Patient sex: F
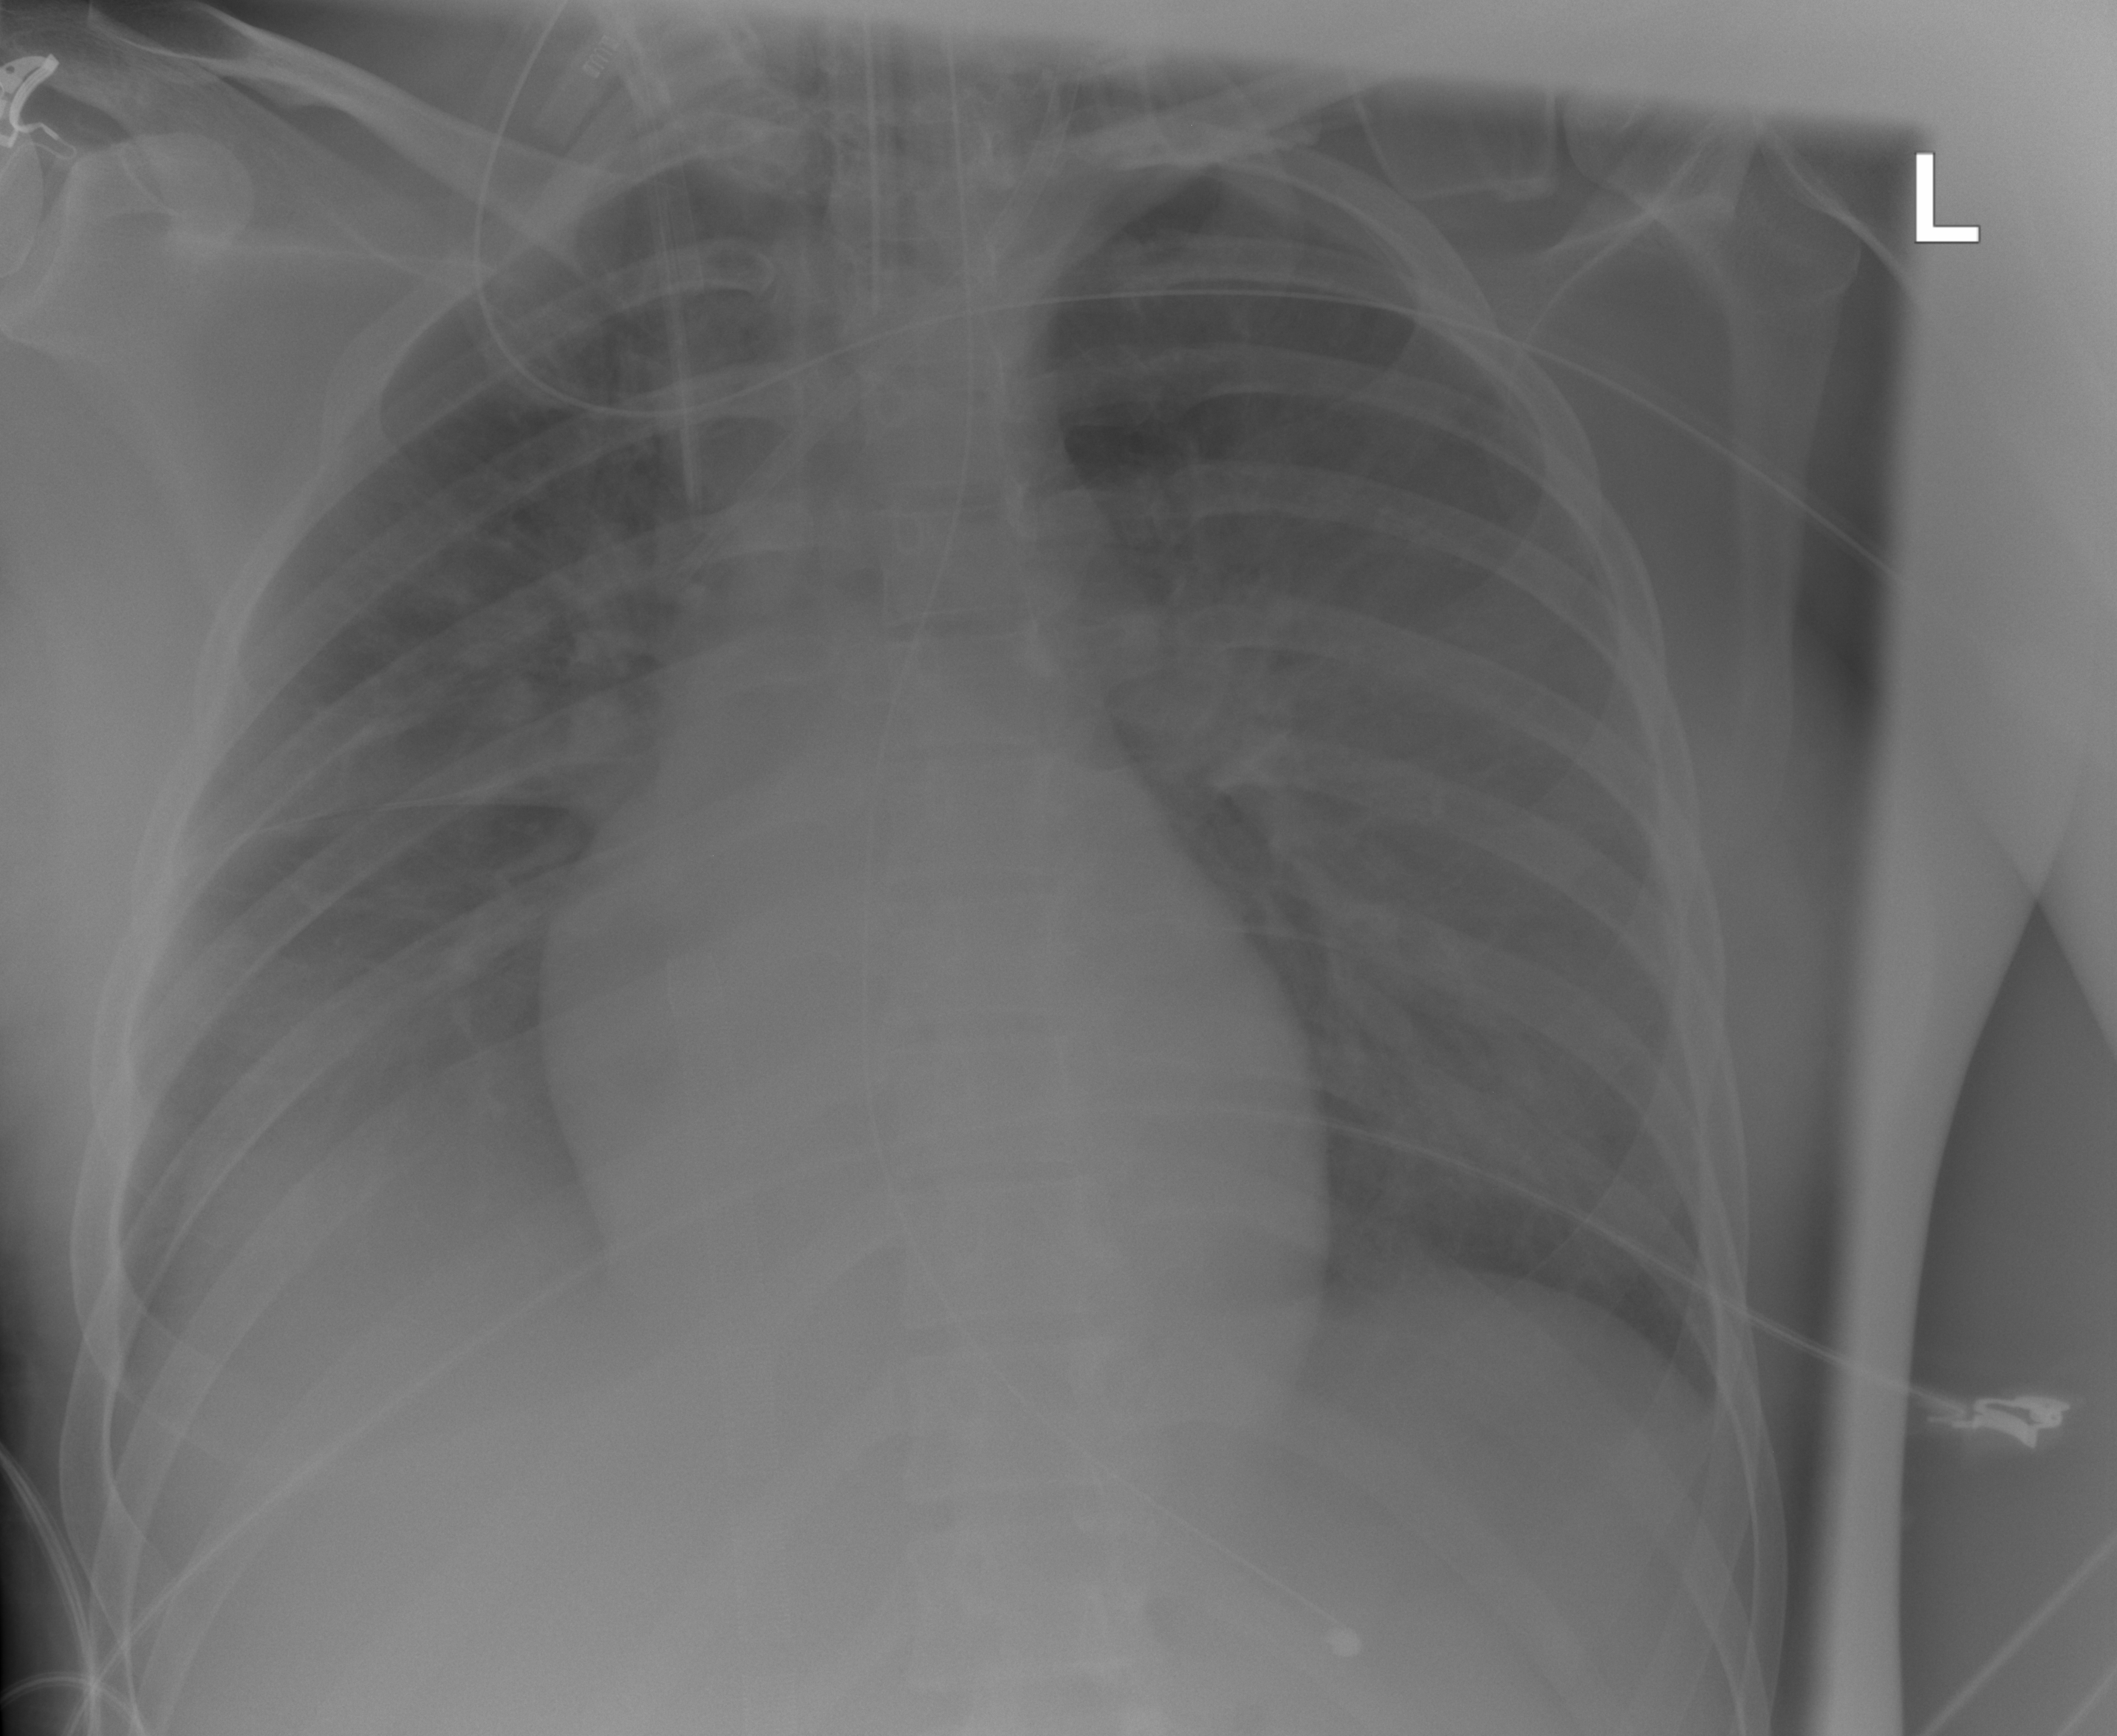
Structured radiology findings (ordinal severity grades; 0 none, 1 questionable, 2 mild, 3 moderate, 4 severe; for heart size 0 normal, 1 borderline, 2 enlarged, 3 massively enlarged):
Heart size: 0
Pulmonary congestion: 2
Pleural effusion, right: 0
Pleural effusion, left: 0
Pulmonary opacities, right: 0
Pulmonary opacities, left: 0
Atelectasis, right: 2
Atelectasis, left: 0